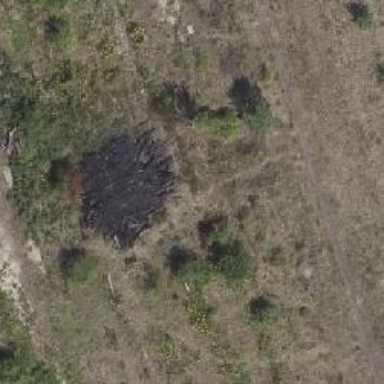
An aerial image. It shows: Abandoned railway with historical significance.